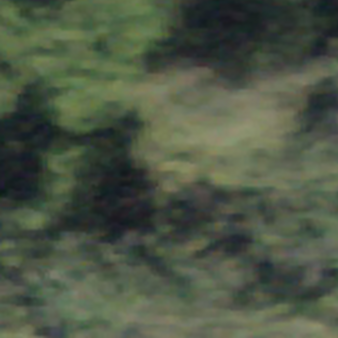
Label: other